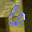
Label: 6